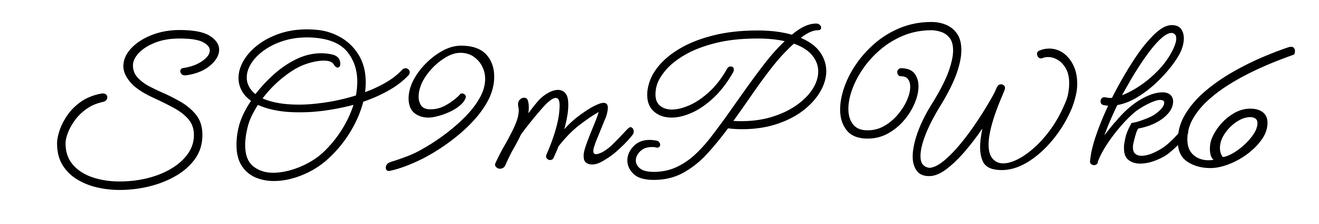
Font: MeowScript-Regular